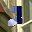
Label: 2